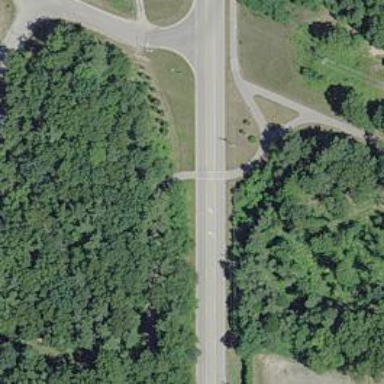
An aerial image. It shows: Uncontrolled crossing on the road.